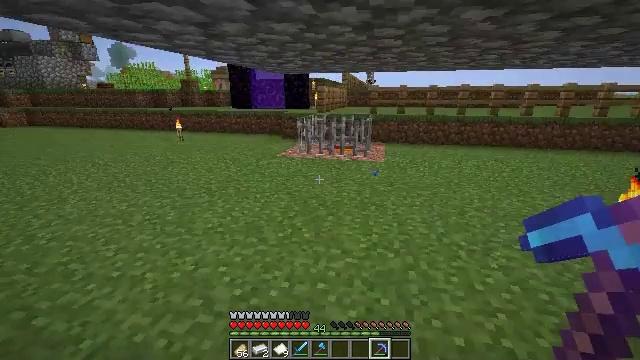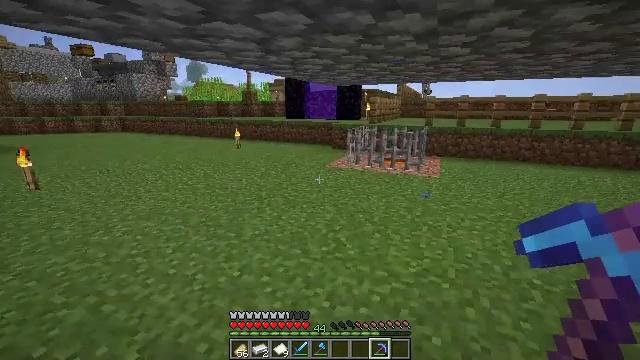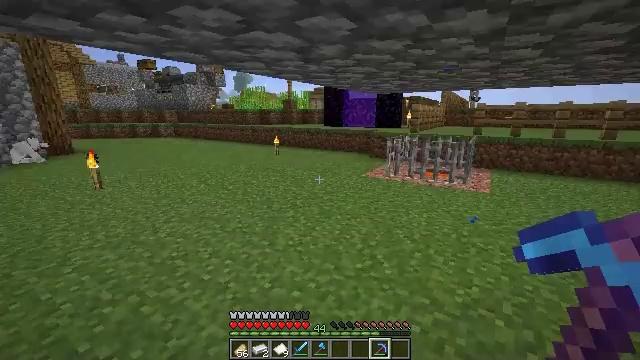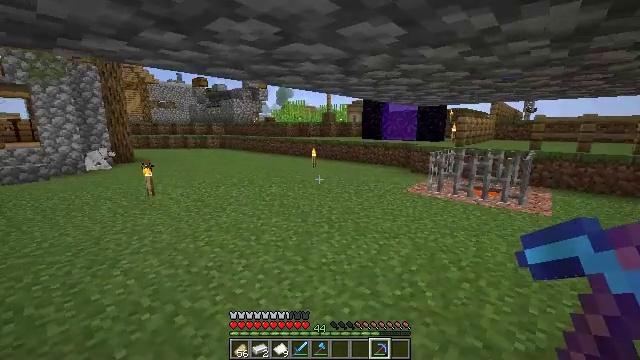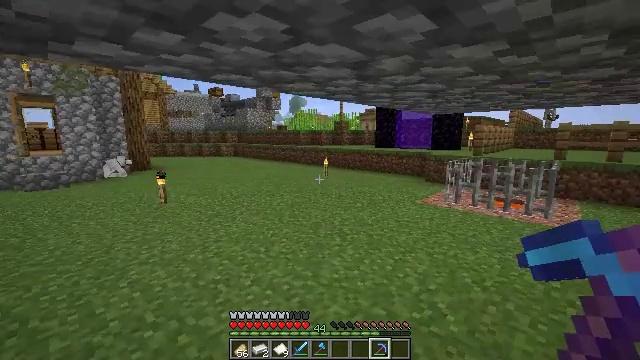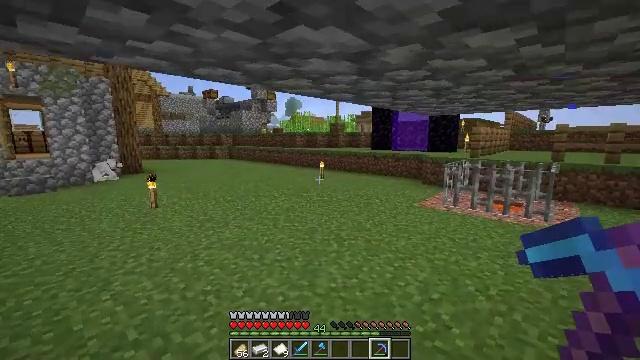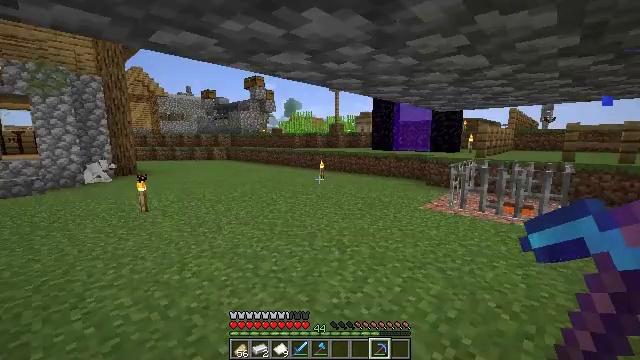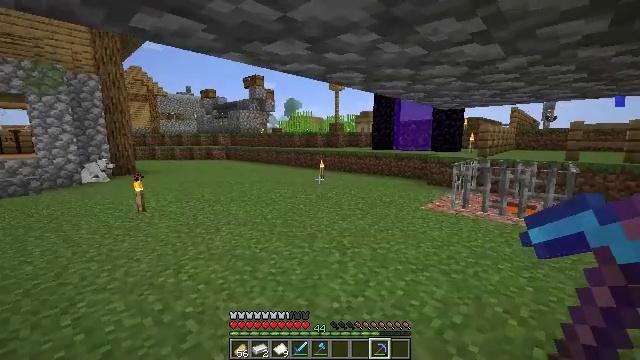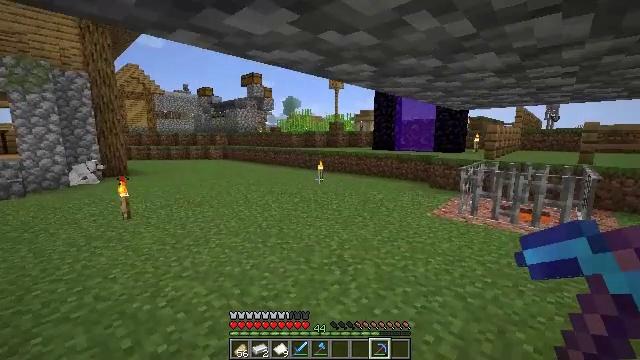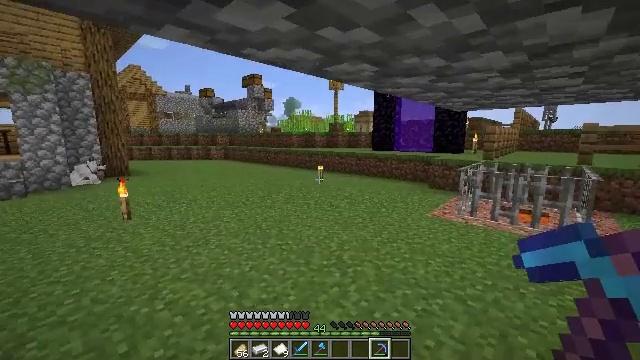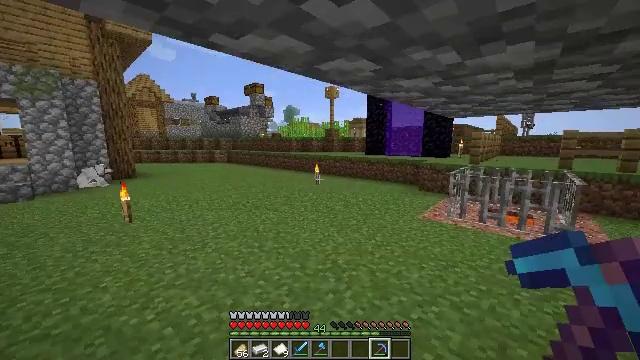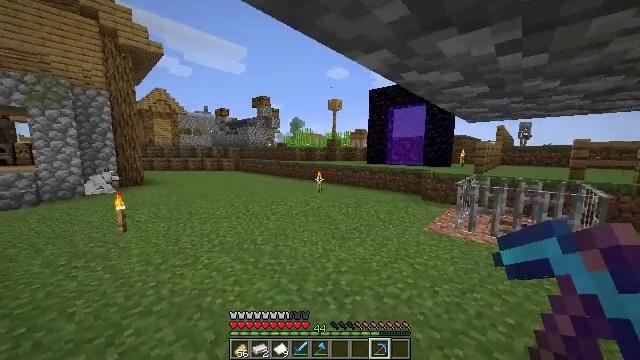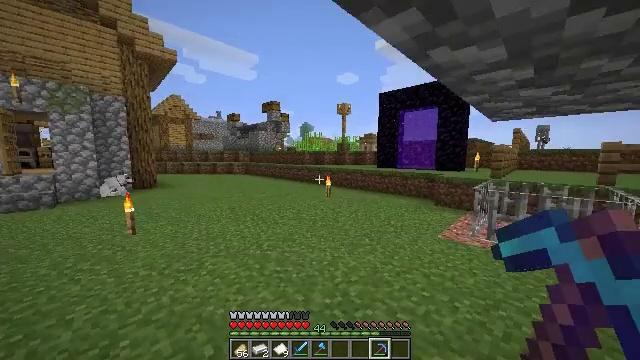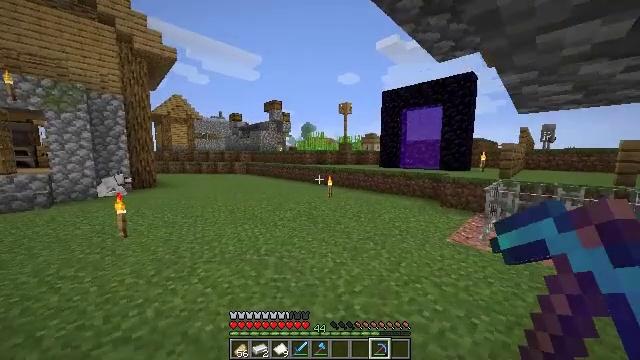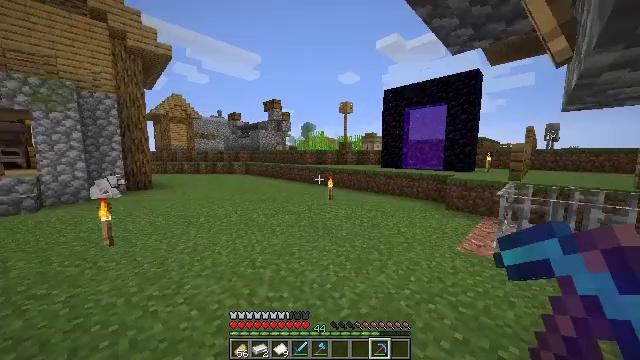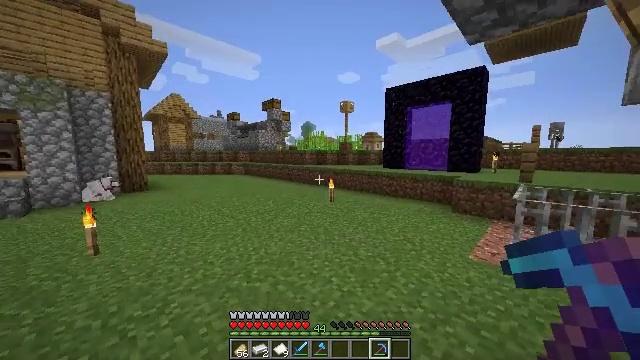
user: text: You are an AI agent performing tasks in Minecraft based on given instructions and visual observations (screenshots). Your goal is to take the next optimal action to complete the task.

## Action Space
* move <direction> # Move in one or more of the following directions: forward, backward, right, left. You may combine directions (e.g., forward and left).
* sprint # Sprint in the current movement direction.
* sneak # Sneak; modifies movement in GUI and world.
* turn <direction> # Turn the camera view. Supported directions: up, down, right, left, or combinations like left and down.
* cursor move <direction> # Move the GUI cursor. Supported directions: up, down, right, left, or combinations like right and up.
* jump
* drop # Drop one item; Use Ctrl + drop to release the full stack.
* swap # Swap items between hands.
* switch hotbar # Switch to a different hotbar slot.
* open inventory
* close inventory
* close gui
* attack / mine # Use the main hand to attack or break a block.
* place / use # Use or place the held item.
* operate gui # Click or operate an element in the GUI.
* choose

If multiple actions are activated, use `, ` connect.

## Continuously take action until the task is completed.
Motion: motion action
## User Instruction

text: Collect the grass block using a shovel.
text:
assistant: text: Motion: move forward, turn left and up
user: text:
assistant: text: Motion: move forward, turn left and up
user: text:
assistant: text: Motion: move forward, turn left and up
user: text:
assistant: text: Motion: move forward, turn left and up
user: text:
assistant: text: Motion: move forward
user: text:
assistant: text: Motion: move forward
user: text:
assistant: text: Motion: move forward
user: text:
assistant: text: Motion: move forward, sprint
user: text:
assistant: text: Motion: move forward, sprint
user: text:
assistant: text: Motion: move forward, sprint
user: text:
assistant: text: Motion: move forward, sprint, turn up
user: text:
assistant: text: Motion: move forward, turn left
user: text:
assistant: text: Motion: move forward
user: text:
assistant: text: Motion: move forward
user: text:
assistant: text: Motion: move forward, sprint
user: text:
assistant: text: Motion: move forward, sprint
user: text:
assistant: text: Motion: move forward, sprint
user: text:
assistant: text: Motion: move forward, sprint
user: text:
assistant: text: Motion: move forward, sprint
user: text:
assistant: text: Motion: move forward
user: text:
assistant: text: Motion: move forward, turn right
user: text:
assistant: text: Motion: move forward, sprint
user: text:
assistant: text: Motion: move forward, sprint
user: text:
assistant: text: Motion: move forward, sprint
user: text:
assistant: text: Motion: move forward, sprint
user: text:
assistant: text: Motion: move forward
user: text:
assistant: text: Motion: move forward
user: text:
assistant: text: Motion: move forward
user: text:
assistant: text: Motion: move forward, sprint, turn left
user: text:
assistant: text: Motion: move forward, sprint, turn left